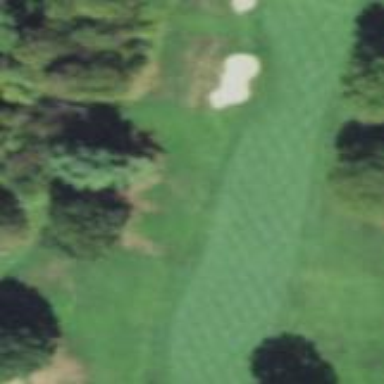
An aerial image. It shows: Scenic golf fairway.